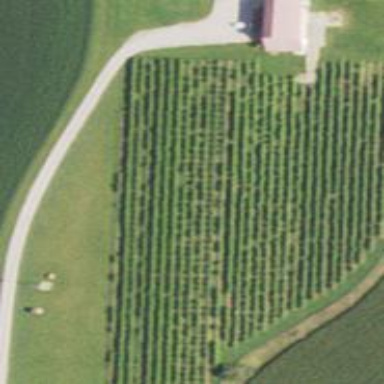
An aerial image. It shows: Vineyard with grape crops.